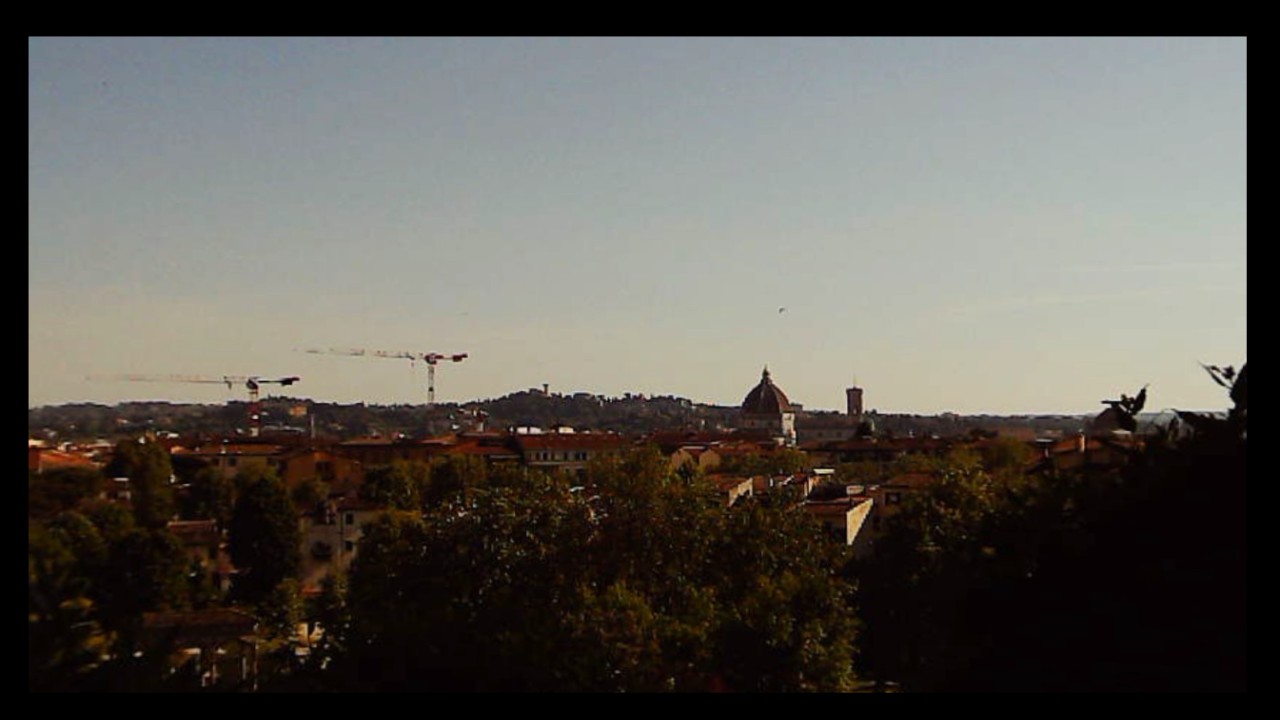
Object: Betafpv air75